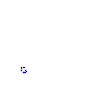
Particle: proton